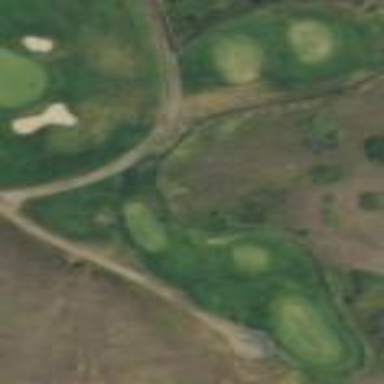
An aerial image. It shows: Area of rough grass used for golf.